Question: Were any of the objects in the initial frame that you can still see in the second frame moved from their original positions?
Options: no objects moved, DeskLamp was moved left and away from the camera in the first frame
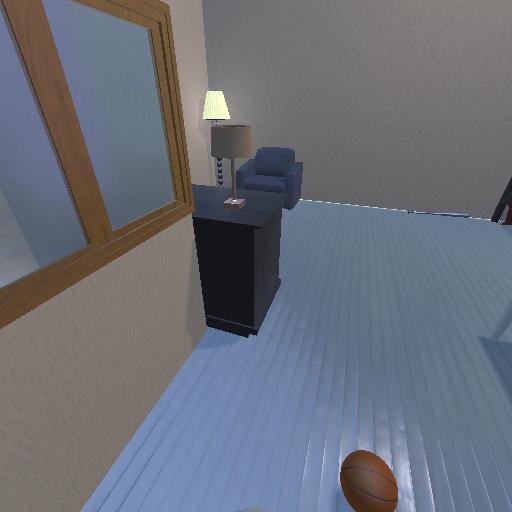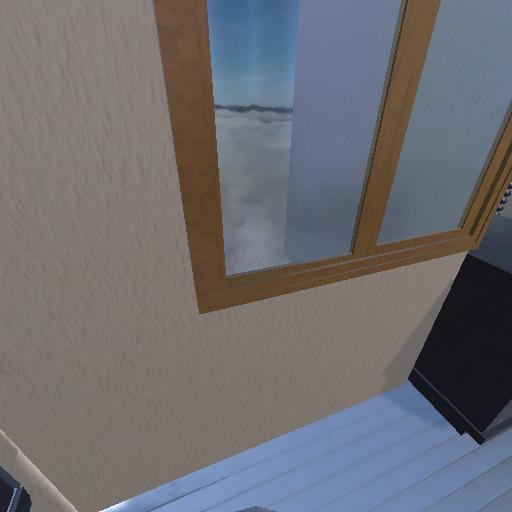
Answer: no objects moved